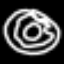
Label: donut